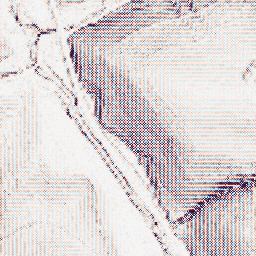
Category: wavelet
Decomposition family: wavelet_biorthogonal
Decomposition parameters: wavelet: bior1.3
level: 1
Upsampling method: quartic
Upsampling parameters: scale: 4
Upsampling scale: 4